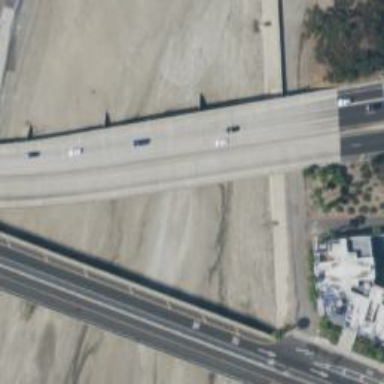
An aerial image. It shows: Primary link highway crossing bridge.